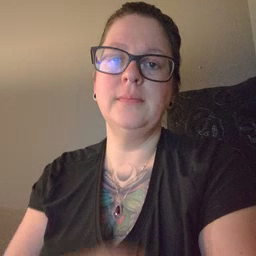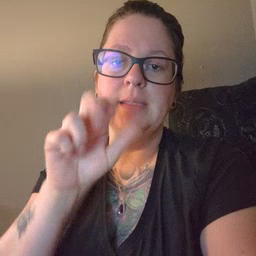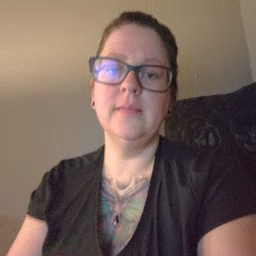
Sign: pizza